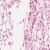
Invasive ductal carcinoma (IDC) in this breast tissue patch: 0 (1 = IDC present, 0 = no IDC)